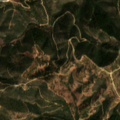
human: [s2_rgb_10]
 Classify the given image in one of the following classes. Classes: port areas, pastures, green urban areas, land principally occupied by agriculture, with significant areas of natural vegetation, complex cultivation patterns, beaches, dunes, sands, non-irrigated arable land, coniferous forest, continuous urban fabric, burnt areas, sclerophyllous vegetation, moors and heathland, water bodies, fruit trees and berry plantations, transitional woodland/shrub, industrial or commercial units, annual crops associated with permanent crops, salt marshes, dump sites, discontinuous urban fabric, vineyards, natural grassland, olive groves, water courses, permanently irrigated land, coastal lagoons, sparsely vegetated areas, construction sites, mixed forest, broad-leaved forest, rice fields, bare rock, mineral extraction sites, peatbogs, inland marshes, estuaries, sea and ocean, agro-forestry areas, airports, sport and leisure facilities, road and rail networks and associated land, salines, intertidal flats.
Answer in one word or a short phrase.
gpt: broad-leaved forest, transitional woodland/shrub